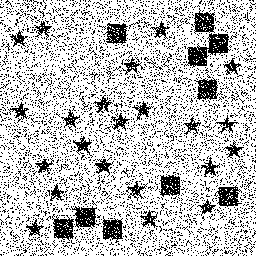
Squares: 10
Triangles: 0
Stars: 22
Total shapes: 32